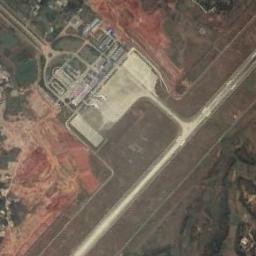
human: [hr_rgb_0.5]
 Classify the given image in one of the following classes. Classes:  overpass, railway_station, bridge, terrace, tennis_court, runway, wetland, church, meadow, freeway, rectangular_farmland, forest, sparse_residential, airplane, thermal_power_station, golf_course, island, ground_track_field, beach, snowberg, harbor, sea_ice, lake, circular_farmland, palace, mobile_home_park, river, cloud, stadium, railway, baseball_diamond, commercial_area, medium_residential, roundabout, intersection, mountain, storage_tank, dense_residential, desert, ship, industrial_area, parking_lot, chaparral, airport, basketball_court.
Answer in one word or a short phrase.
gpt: airport